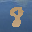
Label: 8